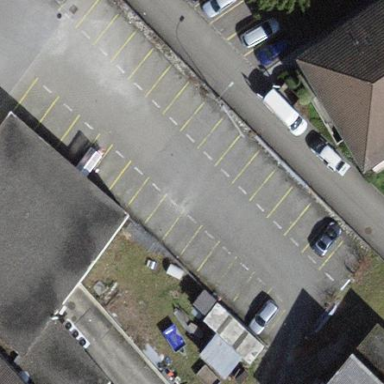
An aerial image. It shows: Parking area with sett surface.